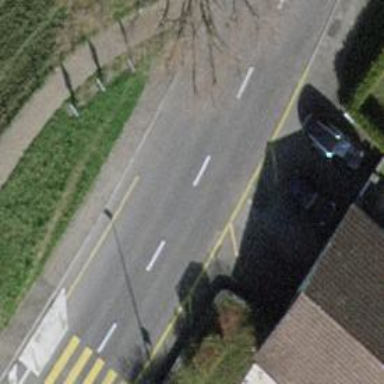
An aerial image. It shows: Tertiary road with asphalt surface and traffic calming table.